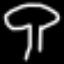
Label: mushroom